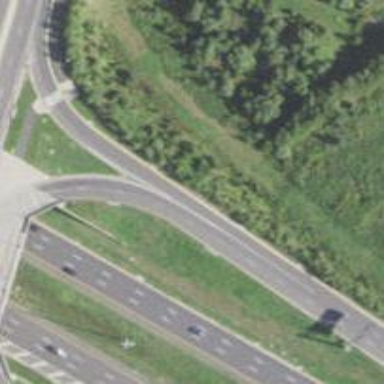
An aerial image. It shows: Asphalt motorway link.